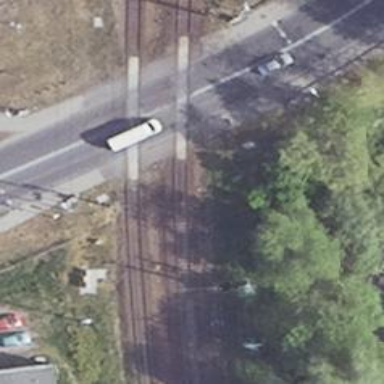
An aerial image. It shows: Railway crossing with full barriers and lights.